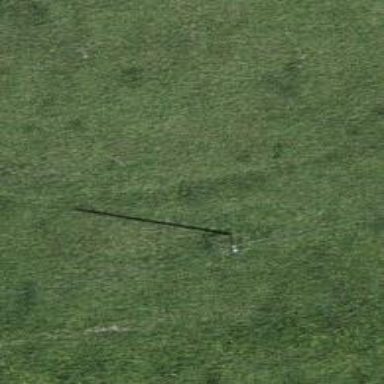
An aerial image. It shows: Minor power line.